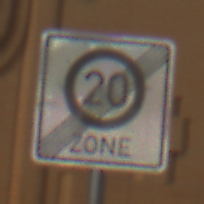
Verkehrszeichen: EndeZone20
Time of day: MorningAfternoon
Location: Outdoor (Urban)
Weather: PartlyCloudy
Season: NotSpecified
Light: Natural